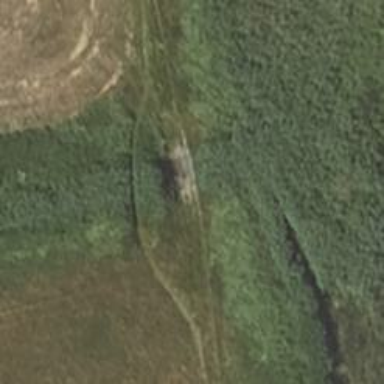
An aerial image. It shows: Grass track with grade3 track type.